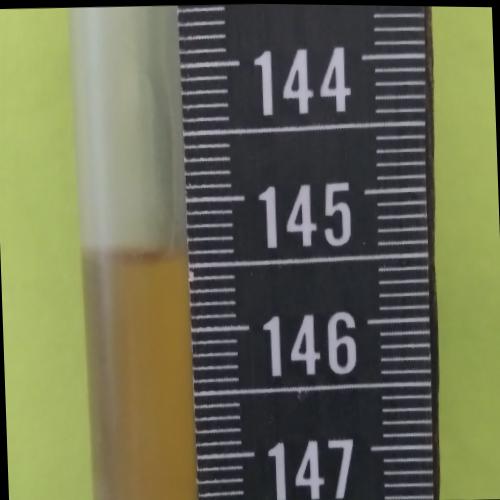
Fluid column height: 145.4 cm